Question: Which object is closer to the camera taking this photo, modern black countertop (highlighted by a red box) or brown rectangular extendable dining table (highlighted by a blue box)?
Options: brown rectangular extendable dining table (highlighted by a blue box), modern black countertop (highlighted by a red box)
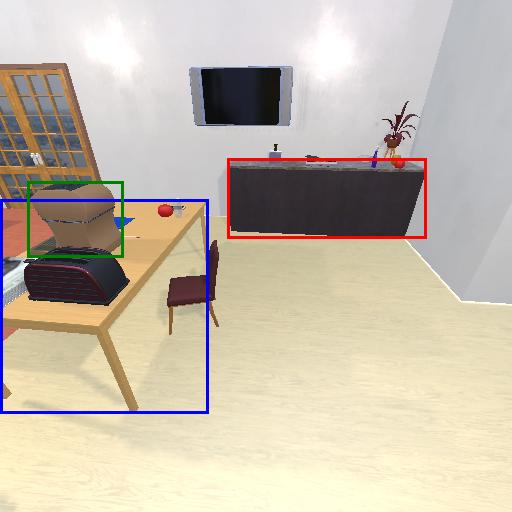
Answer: brown rectangular extendable dining table (highlighted by a blue box)